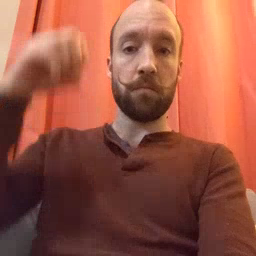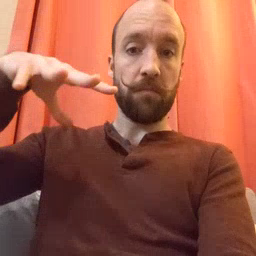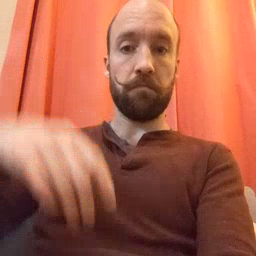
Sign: drop